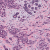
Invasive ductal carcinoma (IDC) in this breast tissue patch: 1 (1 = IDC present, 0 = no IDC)